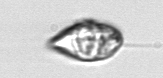
Label: Gyrodinium